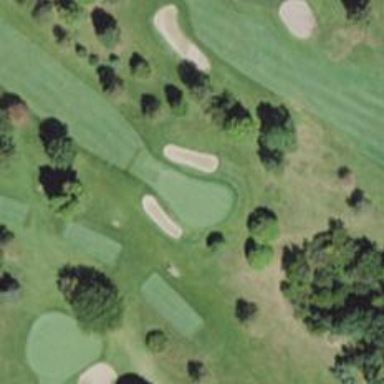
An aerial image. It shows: View of golf hole.